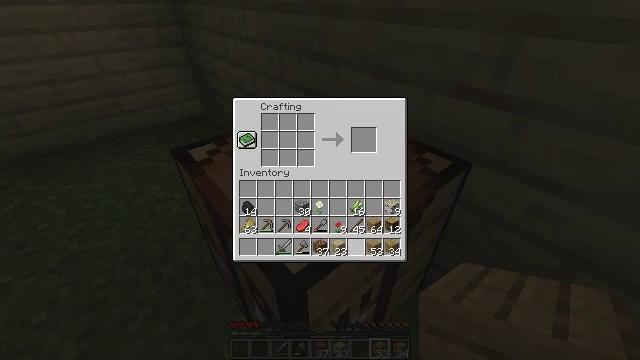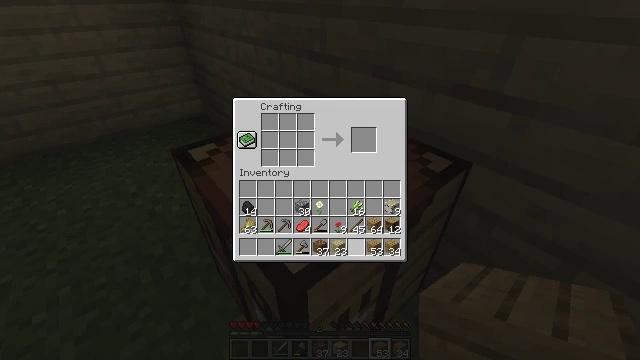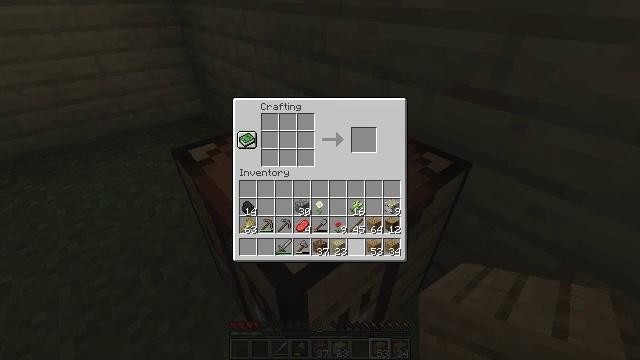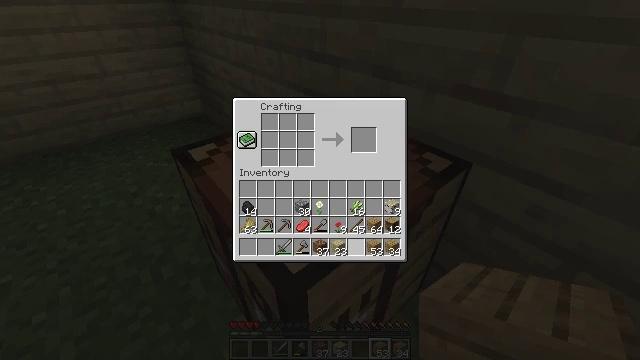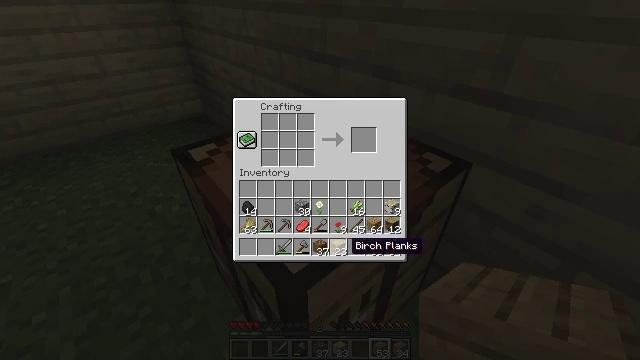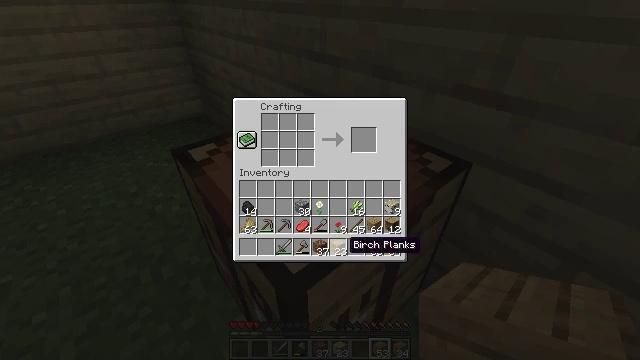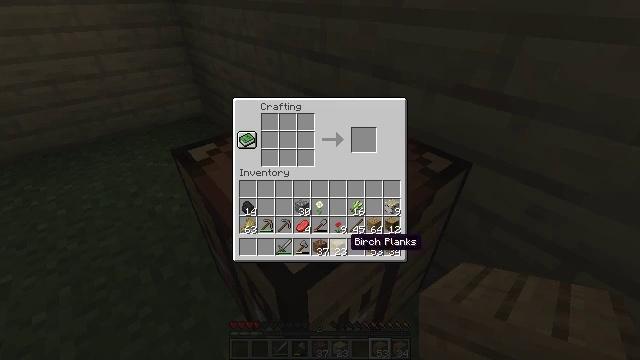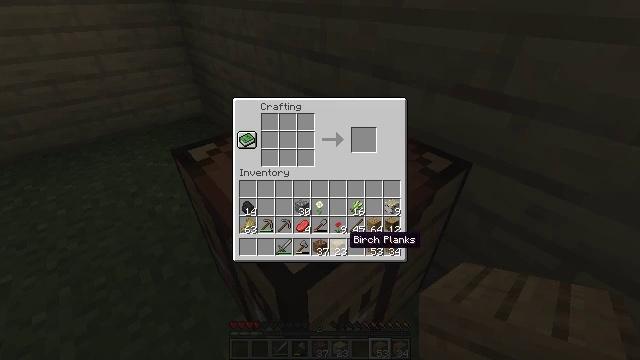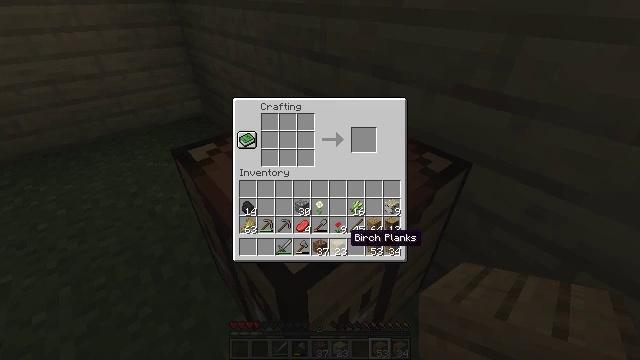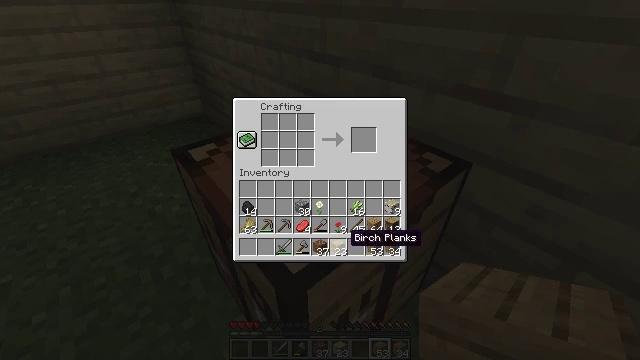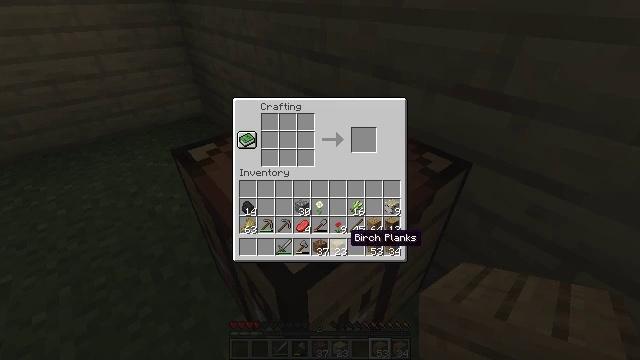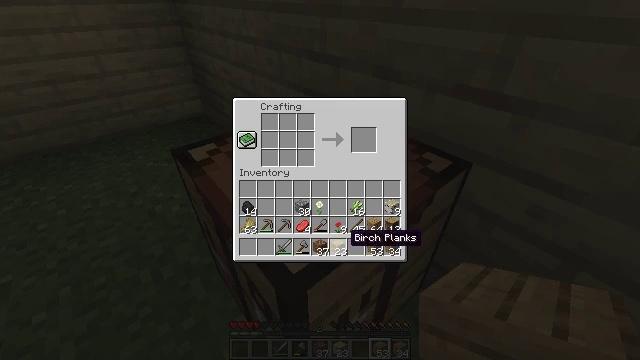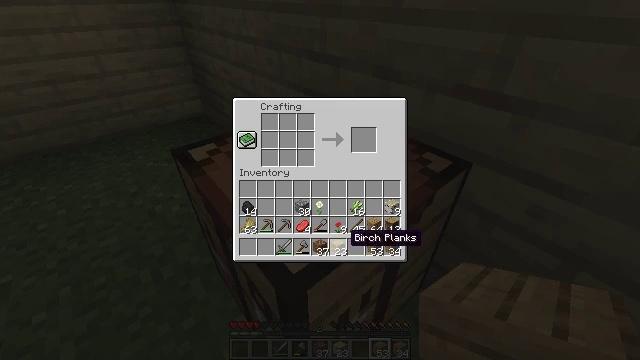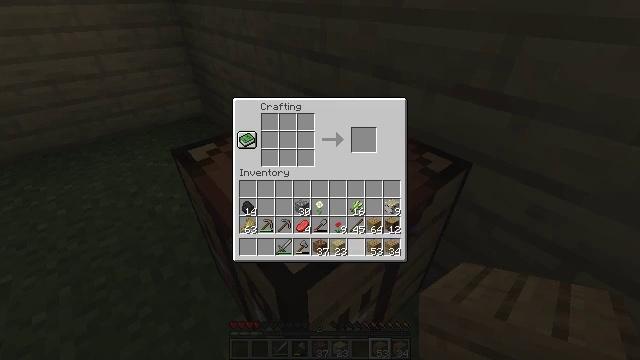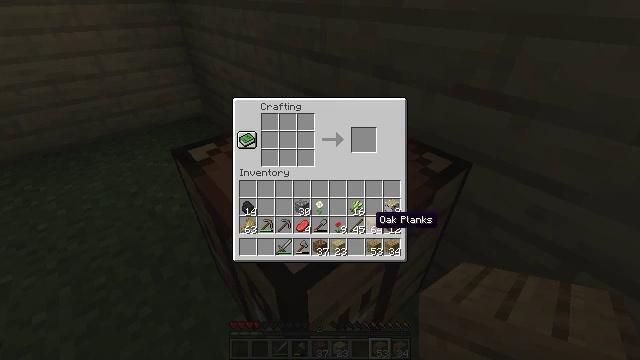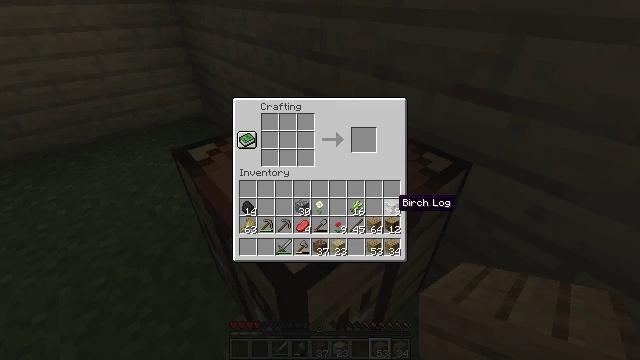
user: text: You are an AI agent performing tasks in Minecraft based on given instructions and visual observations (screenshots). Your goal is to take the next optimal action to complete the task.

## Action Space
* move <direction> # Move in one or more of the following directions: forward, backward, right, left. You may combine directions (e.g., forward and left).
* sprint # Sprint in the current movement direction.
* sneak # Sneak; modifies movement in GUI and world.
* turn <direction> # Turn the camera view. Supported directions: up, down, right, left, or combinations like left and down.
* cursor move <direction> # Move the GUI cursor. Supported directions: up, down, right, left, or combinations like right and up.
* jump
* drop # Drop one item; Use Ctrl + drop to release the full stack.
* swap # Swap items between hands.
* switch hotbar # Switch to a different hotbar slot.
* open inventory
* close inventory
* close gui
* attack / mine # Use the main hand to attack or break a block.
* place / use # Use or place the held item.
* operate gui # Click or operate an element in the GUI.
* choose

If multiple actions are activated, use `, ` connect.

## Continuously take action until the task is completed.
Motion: motion action
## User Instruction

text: Use birch planks to craft a birch door.
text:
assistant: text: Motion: no_op
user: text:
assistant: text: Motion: no_op
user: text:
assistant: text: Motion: no_op
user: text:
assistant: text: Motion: cursor move left
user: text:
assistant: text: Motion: no_op
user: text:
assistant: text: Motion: no_op
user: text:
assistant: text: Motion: no_op
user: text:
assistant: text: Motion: no_op
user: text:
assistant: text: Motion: no_op
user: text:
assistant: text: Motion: no_op
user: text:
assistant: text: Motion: no_op
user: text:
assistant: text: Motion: no_op
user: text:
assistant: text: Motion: cursor move right
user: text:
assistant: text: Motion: cursor move right and up
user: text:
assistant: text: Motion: cursor move right and up
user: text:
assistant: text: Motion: no_op
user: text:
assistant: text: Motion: no_op
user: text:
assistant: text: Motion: no_op
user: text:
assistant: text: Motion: no_op
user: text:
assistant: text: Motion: no_op
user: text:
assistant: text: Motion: no_op
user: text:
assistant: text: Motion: no_op
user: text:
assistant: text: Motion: no_op
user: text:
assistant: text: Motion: no_op
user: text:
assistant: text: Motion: no_op
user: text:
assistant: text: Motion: no_op
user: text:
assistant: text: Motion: no_op
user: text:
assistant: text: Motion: no_op
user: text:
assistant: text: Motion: no_op
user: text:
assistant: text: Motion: cursor move left